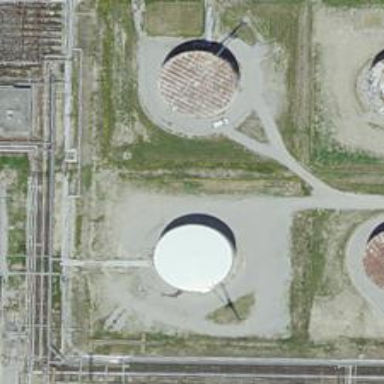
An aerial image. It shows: Storage tank with man-made structure.